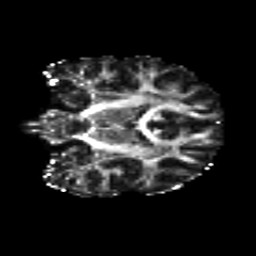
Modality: FA
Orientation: coronal
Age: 19
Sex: female
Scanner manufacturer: siemens
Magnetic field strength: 3 T
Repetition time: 8.8 s
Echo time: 0.085 s